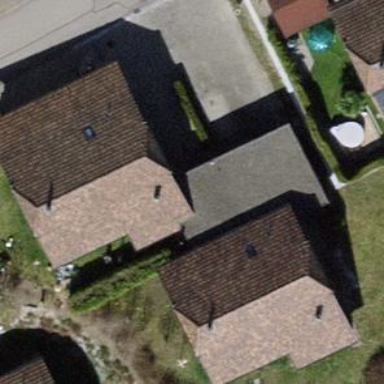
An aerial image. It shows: Half-hipped roof house.